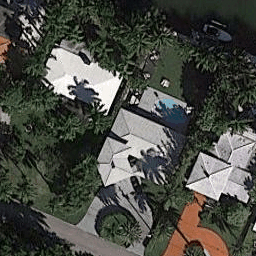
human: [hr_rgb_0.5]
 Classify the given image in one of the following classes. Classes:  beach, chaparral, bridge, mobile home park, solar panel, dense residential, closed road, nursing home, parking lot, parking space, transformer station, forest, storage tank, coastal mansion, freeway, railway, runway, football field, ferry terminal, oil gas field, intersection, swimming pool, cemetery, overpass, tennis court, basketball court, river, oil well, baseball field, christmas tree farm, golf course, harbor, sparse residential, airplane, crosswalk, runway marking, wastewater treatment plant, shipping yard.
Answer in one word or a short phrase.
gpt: coastal mansion